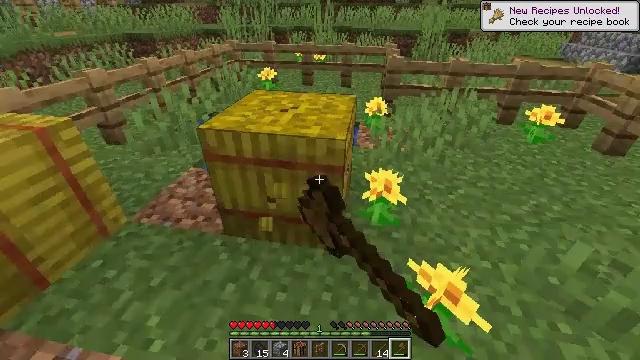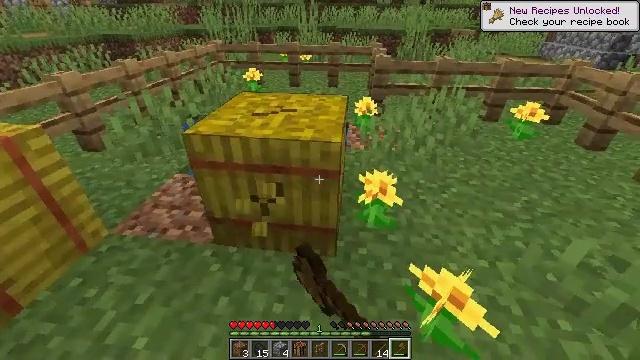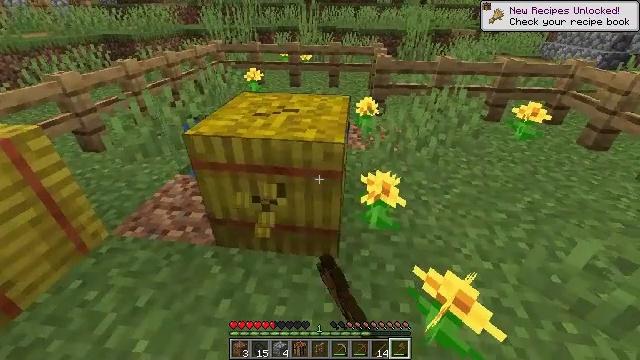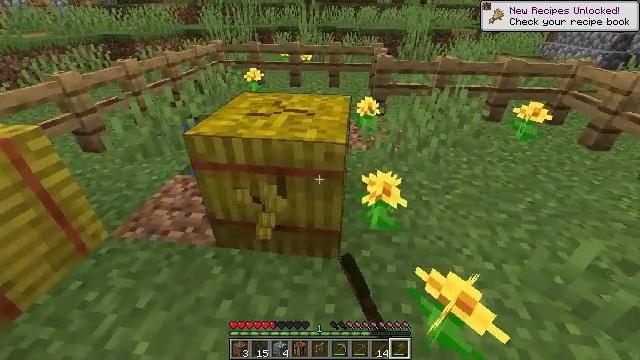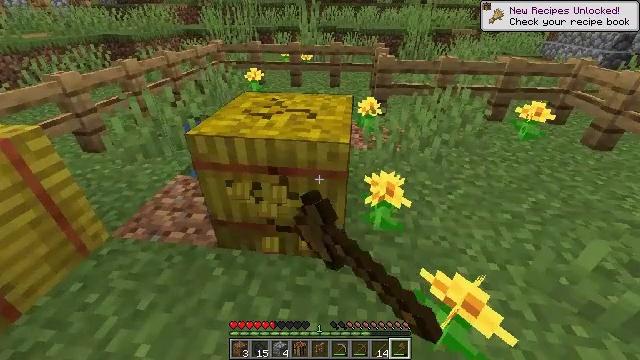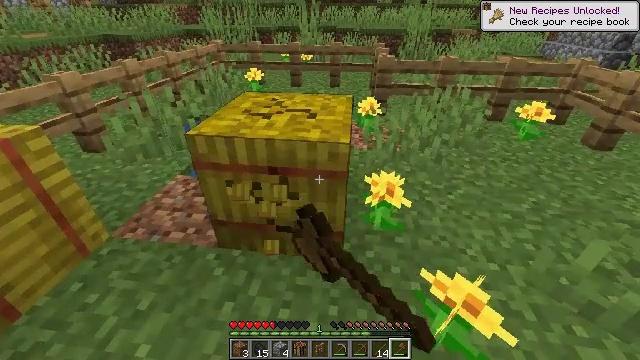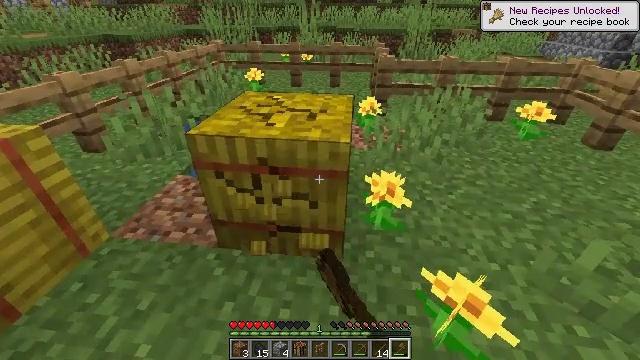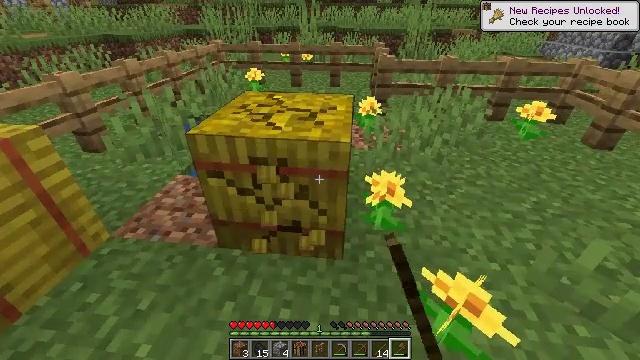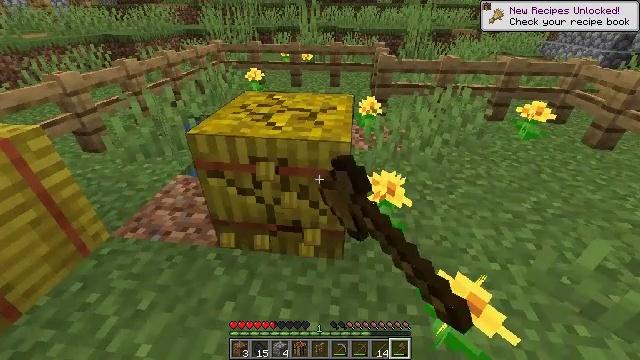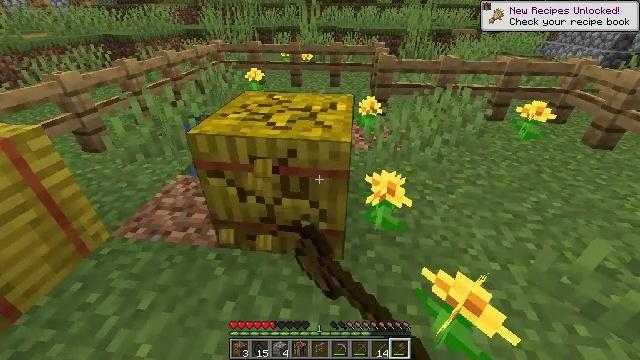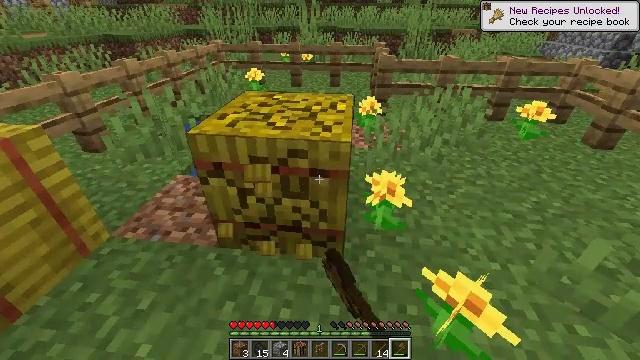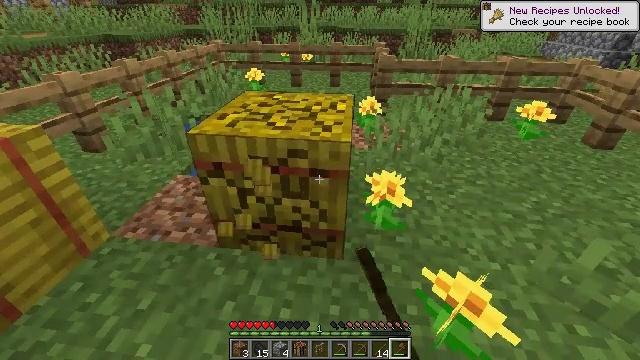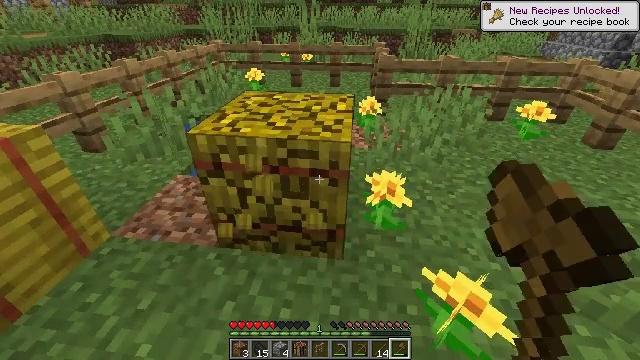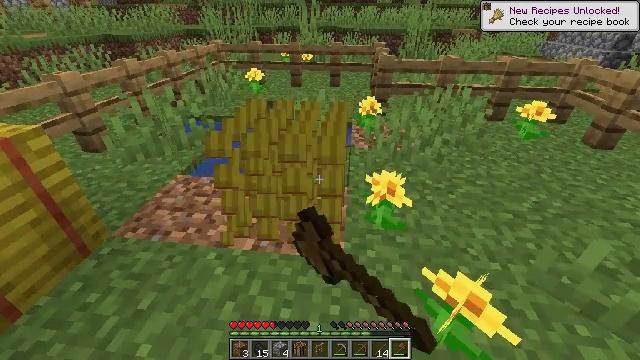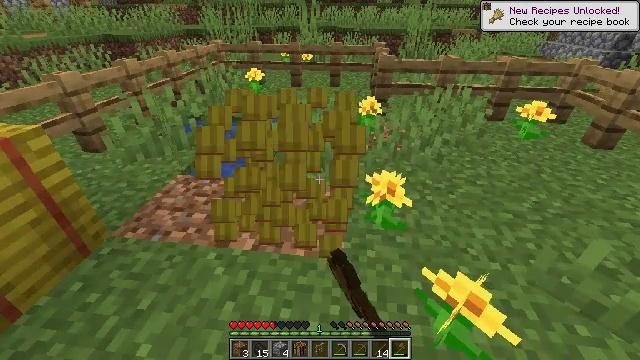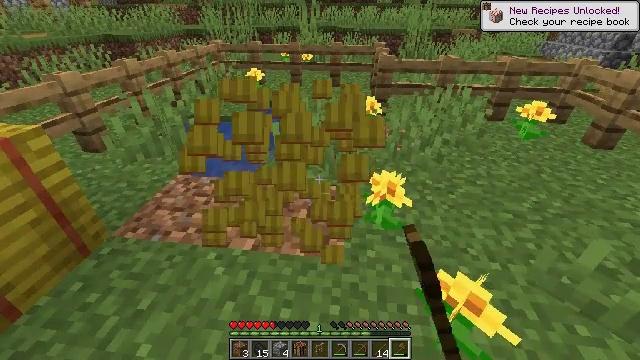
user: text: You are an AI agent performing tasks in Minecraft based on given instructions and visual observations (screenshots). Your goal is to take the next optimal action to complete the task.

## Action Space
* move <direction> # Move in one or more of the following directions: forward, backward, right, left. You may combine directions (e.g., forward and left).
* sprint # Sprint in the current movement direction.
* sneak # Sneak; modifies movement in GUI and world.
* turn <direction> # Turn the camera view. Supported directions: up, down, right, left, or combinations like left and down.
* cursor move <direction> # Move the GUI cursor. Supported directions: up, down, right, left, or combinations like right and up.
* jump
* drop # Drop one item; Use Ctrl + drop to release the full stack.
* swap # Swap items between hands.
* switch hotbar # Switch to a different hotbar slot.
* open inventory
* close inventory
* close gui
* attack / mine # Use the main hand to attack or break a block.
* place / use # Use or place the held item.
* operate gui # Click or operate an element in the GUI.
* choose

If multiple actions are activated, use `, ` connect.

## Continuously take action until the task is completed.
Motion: motion action
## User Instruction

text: Mine a hay block from the field.
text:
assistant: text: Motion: turn right, attack / mine
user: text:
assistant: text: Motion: attack / mine
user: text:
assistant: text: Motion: attack / mine
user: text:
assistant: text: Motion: attack / mine
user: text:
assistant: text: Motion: attack / mine
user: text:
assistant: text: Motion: attack / mine
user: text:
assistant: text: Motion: attack / mine
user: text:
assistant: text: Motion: attack / mine
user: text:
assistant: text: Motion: attack / mine
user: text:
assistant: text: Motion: attack / mine
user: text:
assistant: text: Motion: attack / mine
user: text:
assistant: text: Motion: attack / mine
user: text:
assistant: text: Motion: attack / mine
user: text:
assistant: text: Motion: attack / mine
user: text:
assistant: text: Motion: attack / mine
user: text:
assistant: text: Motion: attack / mine
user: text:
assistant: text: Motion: attack / mine
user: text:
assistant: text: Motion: attack / mine
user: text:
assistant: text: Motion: move forward, attack / mine
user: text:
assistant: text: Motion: move forward
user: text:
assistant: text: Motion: move forward, turn left
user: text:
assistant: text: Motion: move forward, turn left and down
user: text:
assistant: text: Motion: move forward, turn left
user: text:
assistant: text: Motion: move forward, turn left
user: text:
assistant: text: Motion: move forward, turn left
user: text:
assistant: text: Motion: move forward and move right, turn left
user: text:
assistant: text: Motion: move forward and move right, turn left
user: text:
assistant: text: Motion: move forward and move right, turn left
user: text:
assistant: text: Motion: move forward and move right, turn left
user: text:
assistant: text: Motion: move forward, turn left